Question:
Range 'A4:A103' is an input vector (which is numeric), range 'C4:G23' is a given (input) permutation of the rows of 'A4:A103' (necessarily positive non-zero integer numbers not greater then the length of the input vector).
Let us I interpret the permutation matrix as set of rows.
By the constant number of cells, I mean solution, that would require fixed number of cells for each row, regardless of the number of columns in permutation. (In the production case each dimension is much, much bigger; there is about 100 columns in the permutation matrix.)
I don't ask for VBA solutions. If it is necessary the solution can use a free and publicly available Excel add-on, like MoreFunc, but I'd prefer to keep it vanilla Excel 2007 or later.
---
I thought that the formula '{=MIN(INDEX(INDIRECT($A$2);$C4:$G4))}' would solve my problem. Surprisingly, Excel seems to not take into account the array nature of the formula, and evaluates it as if it was written as '=MIN(INDEX(INDIRECT($A$2);$C4)' which is equivalent to dysfunctional '=INDEX(INDIRECT($A$2);$C4)'.
On the other hand, we can see the argument to the 'MIN' is understood as array in the range I4:M4.
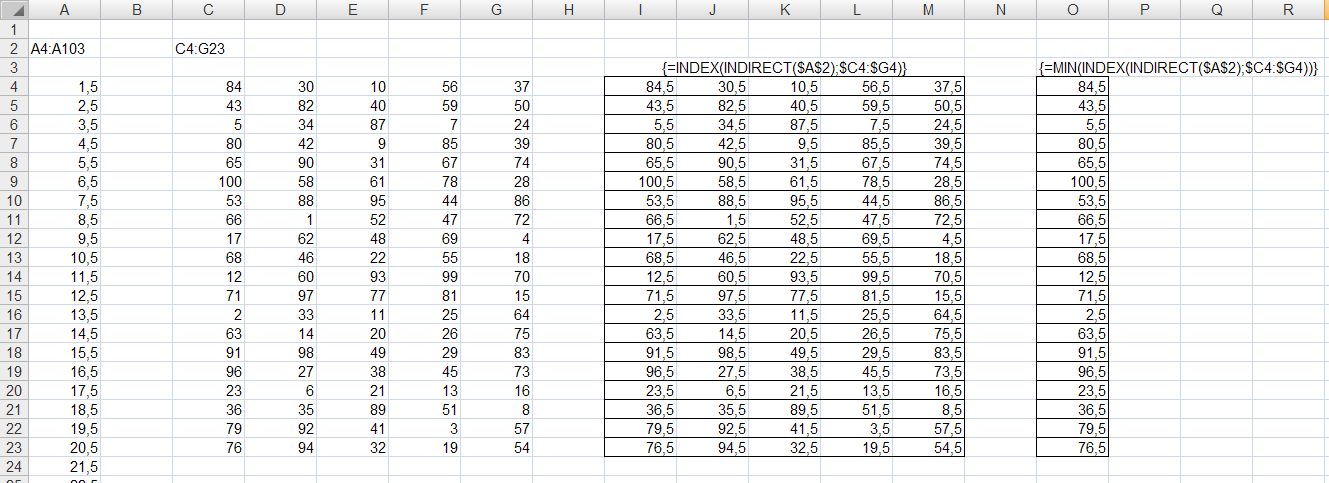
Answer: 'INDEX' works in some strange ways!
Normally 'INDEX' can't return an array - although you seem to have found the one exception to that - when it's an array formula entered in a range.
You should be able to use 'OFFSET' to return the required array that will work within 'MIN', i.e. with this formula
'=MIN(N(OFFSET(INDIRECT($A$2);$C4:$G4-1;0)))'
confirmed with ++